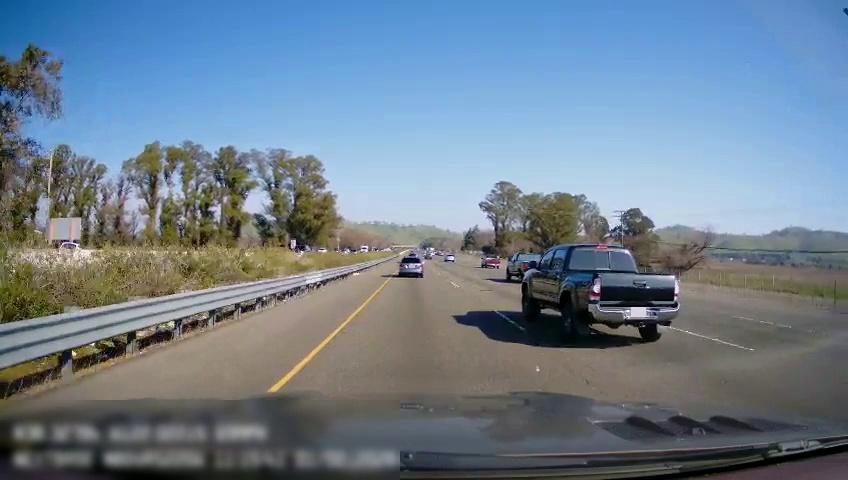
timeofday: Day
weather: Sunny
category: Drivable Space
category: Vehicles | Car
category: Vehicles | Truck
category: Vehicles | Truck
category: Vehicles | SUV
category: Vehicles | Truck
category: Vehicles | SUV
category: Lanes | Current Lane
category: Lanes | Current Lane
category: Lanes | Alternate Lane
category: Lanes | Alternate Lane